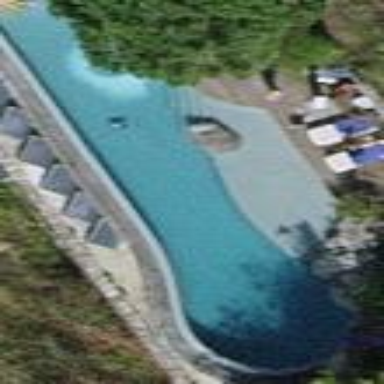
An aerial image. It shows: Swimming pool located in leisure land.